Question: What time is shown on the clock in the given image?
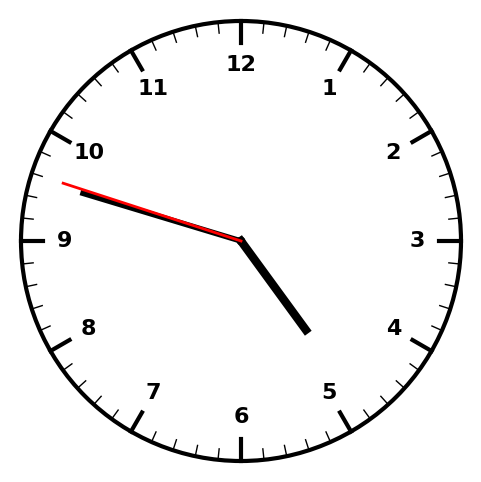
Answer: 04:47:48